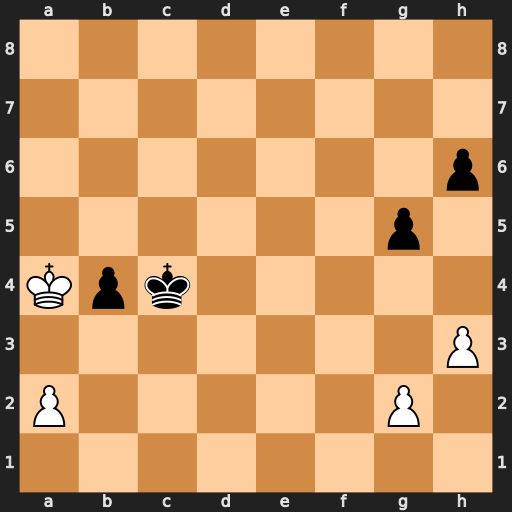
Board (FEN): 8/8/7p/6p1/Kpk5/7P/P5P1/8
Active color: w
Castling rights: -
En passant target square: -
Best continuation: g4 Kc3 Kb5 b3 axb3